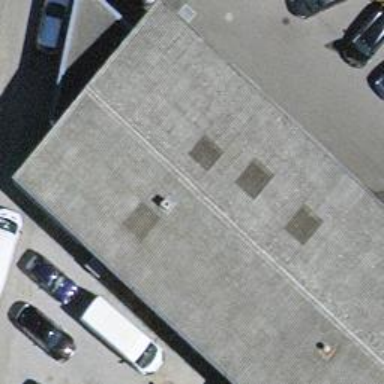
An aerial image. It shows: Car repair shop.